【题型】解答题　【知识点】向量　【难度】hard
如图，点$G$是$\triangle OAB$重心，$P$、$Q$分别是边$OA$、$OB$上的动点，且$P$、$G$、$Q$三点共线.

(1) 设$\overrightarrow{PG} = \lambda \overrightarrow{PQ}$，将$\overrightarrow{OG}$用$\lambda$、$\overrightarrow{OP}$、$\overrightarrow{OQ}$表示；

(2) 设$\overrightarrow{OP} = x\overrightarrow{OA}$，$\overrightarrow{OQ} = y\overrightarrow{OB}$，问：$\dfrac{1}{x} + \dfrac{1}{y}$是否是定值？若是，求出该定值；若不是，请说明理由；

(3) 在（2）的条件下，记$\triangle OAB$与$\triangle OPQ$的面积分别为$S$、$T$，求$\dfrac{T}{S}$的取值范围.
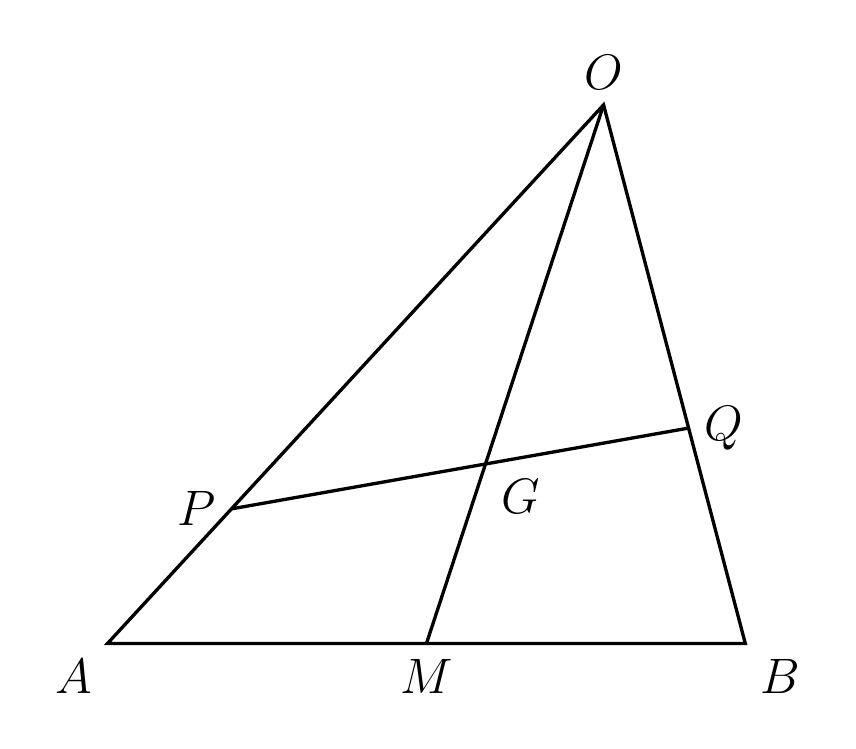
【解答】
【答案】(1)$\overrightarrow{OG} = (1 - \lambda)\overrightarrow{OP} + \lambda \overrightarrow{OQ}$

(2)是定值，$\dfrac{1}{x} + \dfrac{1}{y} = 3$

(3)$\left[\dfrac{4}{9}, \dfrac{1}{2}\right]$

【分析】(1) 在$\triangle OPG$中，利用向量的加法法则知$\overrightarrow{OG} = \overrightarrow{OP} + \overrightarrow{PG}$，再根据$\overrightarrow{PG} = \lambda \overrightarrow{PQ}$，$\overrightarrow{PQ} = \overrightarrow{OQ} - \overrightarrow{OP}$计算即可；

(2) 根据（1）结合$\overrightarrow{OP} = x\overrightarrow{OA}$，$\overrightarrow{OQ} = y\overrightarrow{OB}$可知$\overrightarrow{OG} = (1 - \lambda)x\overrightarrow{OA} + \lambda y\overrightarrow{OB}$，再根据点$G$是$\triangle OAB$重心，$\overrightarrow{OG} = \dfrac{1}{3}\overrightarrow{OA} + \dfrac{1}{3}\overrightarrow{OB}$，即可求解；

(3) 根据三角形的面积公式，$\dfrac{T}{S} = xy$，由（2）知$y = \dfrac{x}{3x - 1}$，所以$xy = \dfrac{x^2}{3x - 1} = \dfrac{1}{3}\left(x - \dfrac{1}{3}\right) + \dfrac{1}{27\left(x - \dfrac{1}{3}\right)} + \dfrac{2}{9}$，通过$x$，$y$的取值范围和函数的单调性即可求解.

【详解】(1) $\overrightarrow{OG} = \overrightarrow{OP} + \overrightarrow{PG} = \overrightarrow{OP} + \lambda \overrightarrow{PQ} = \overrightarrow{OP} + \lambda (\overrightarrow{OQ} - \overrightarrow{OP}) = (1 - \lambda)\overrightarrow{OP} + \lambda \overrightarrow{OQ}$，

(2) $\dfrac{1}{x} + \dfrac{1}{y} = 3$，理由如下：

由（1）可知$\overrightarrow{OG} = (1 - \lambda)\overrightarrow{OP} + \lambda \overrightarrow{OQ}$，又$\overrightarrow{OP} = x\overrightarrow{OA}$，$\overrightarrow{OQ} = y\overrightarrow{OB}$，

所以$\overrightarrow{OG} = (1 - \lambda)x\overrightarrow{OA} + \lambda y\overrightarrow{OB}$，

因为点$G$是$\triangle OAB$重心，
\medskip

所以$\overrightarrow{OG} = \dfrac{2}{3}\overrightarrow{OM} = \dfrac{2}{3} \times \dfrac{1}{2}(\overrightarrow{OA} + \overrightarrow{OB}) = \dfrac{1}{3}\overrightarrow{OA} + \dfrac{1}{3}\overrightarrow{OB}$，
\medskip

而$\overrightarrow{OA}$，$\overrightarrow{OB}$不共线，所以
$\begin{cases}
(1 - \lambda)x = \dfrac{1}{3} \\ \\
\lambda y = \dfrac{1}{3}
\end{cases}$,
解得
$\begin{cases}
\dfrac{1}{x} = 3 - 3\lambda \\ \\
\dfrac{1}{y} = 3\lambda
\end{cases}$,

所以$\dfrac{1}{x} + \dfrac{1}{y} = 3$；

(3) $\dfrac{T}{S} = \dfrac{\dfrac{1}{2}|\overrightarrow{OP}||\overrightarrow{OQ}|\sin\angle POQ}{\dfrac{1}{2}|\overrightarrow{OA}||\overrightarrow{OB}|\sin\angle AOB} = \dfrac{|\overrightarrow{OP}|}{|\overrightarrow{OA}|} \times \dfrac{|\overrightarrow{OQ}|}{|\overrightarrow{OB}|} = xy$，

由（2）知$y = \dfrac{x}{3x - 1}$，

所以$xy = \dfrac{x^2}{3x - 1} = \dfrac{\dfrac{1}{3}\left(x - \dfrac{1}{3}\right)^2 + \dfrac{2}{9}\left(x - \dfrac{1}{3}\right) + \dfrac{1}{27}}{x - \dfrac{1}{3}} = \dfrac{1}{3}\left(x - \dfrac{1}{3}\right) + \dfrac{1}{27\left(x - \dfrac{1}{3}\right)} + \dfrac{2}{9}$，

由点$P$、$Q$分别是边$OA$、$OB$上的动点，$G$为重心且$P$、$G$、$Q$三点共线，

所以$\dfrac{1}{2} \leq x \leq 1$，$\dfrac{1}{2} \leq y \leq 1$，则$\dfrac{1}{6} \leq x - \dfrac{1}{3} \leq \dfrac{2}{3}$，

设$a = x - \dfrac{1}{3}$，则$\dfrac{T}{S} = \dfrac{1}{3}a + \dfrac{1}{27a} + \dfrac{2}{9}$，$a \in \left[\dfrac{1}{6}, \dfrac{2}{3}\right]$，

因为当$a \in \left[\dfrac{1}{6}, \dfrac{1}{3}\right)$时，函数单调递减，当$a \in \left[\dfrac{1}{3}, \dfrac{2}{3}\right]$时，函数单调递增，

当$a = \dfrac{1}{3}$时，即$x = \dfrac{2}{3}$，$y = \dfrac{2}{3}$，$\dfrac{T}{S}$有最小值，最小值为$\dfrac{4}{9}$，

$a = \dfrac{1}{6}$时，即$x = \dfrac{1}{2}$，$y = 1$，$\dfrac{T}{S} = \dfrac{1}{2}$，当$a = \dfrac{2}{3}$时，即$x = 1$，$y = \dfrac{1}{2}$，$\dfrac{T}{S} = \dfrac{1}{2}$，

所以$\dfrac{T}{S}$的最大值为$\dfrac{1}{2}$，

所以$\dfrac{T}{S} \in \left[\dfrac{4}{9}, \dfrac{1}{2}\right]$.